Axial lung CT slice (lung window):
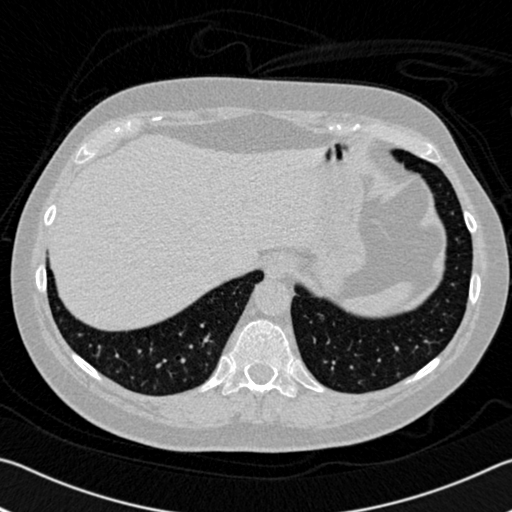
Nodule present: no